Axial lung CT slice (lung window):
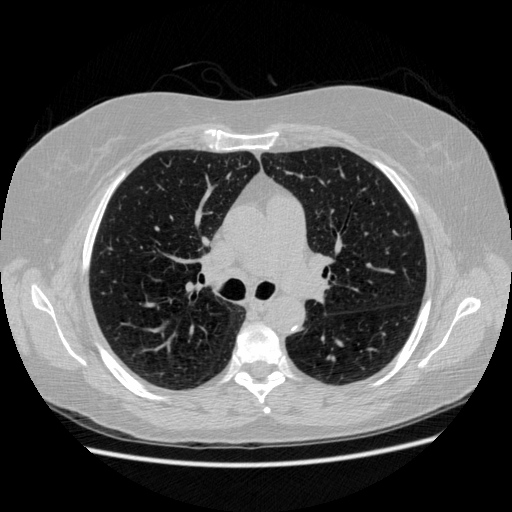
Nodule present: no